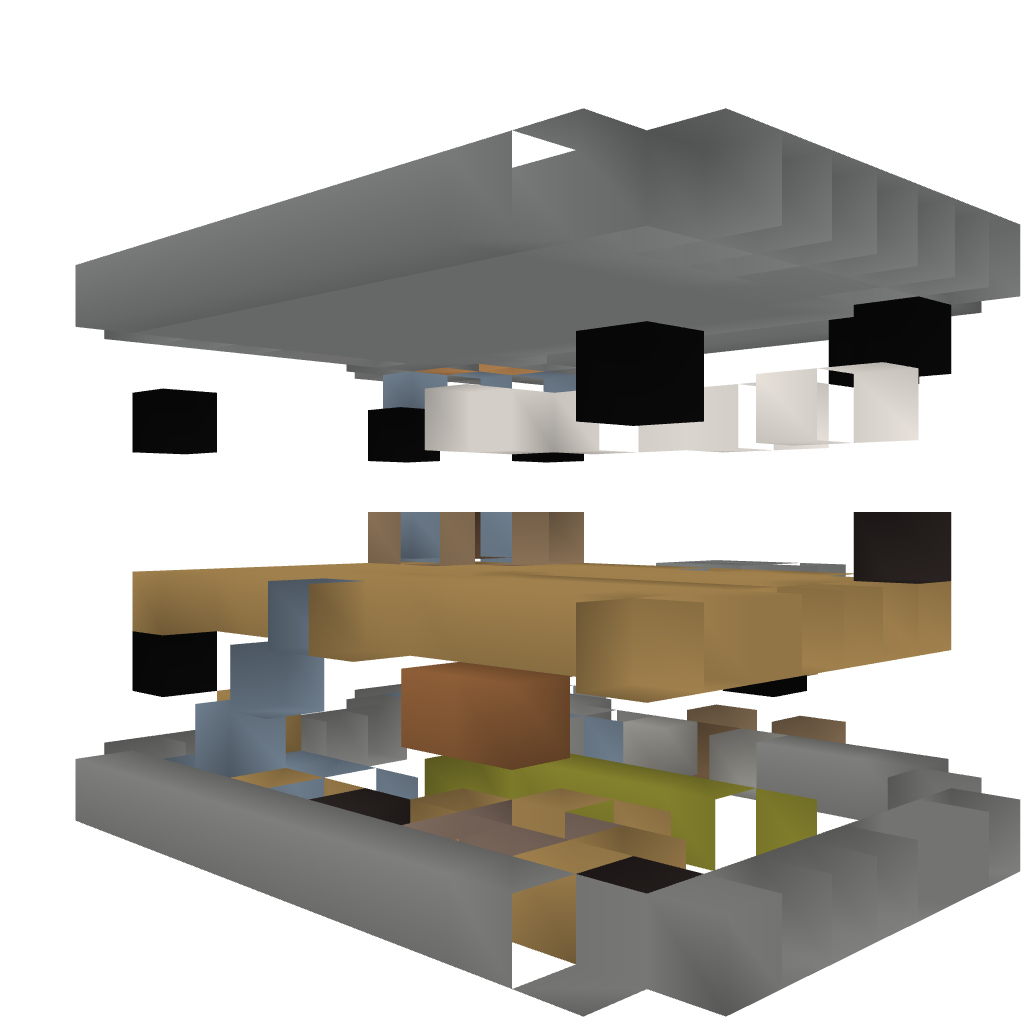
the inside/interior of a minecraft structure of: Modern House